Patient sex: M
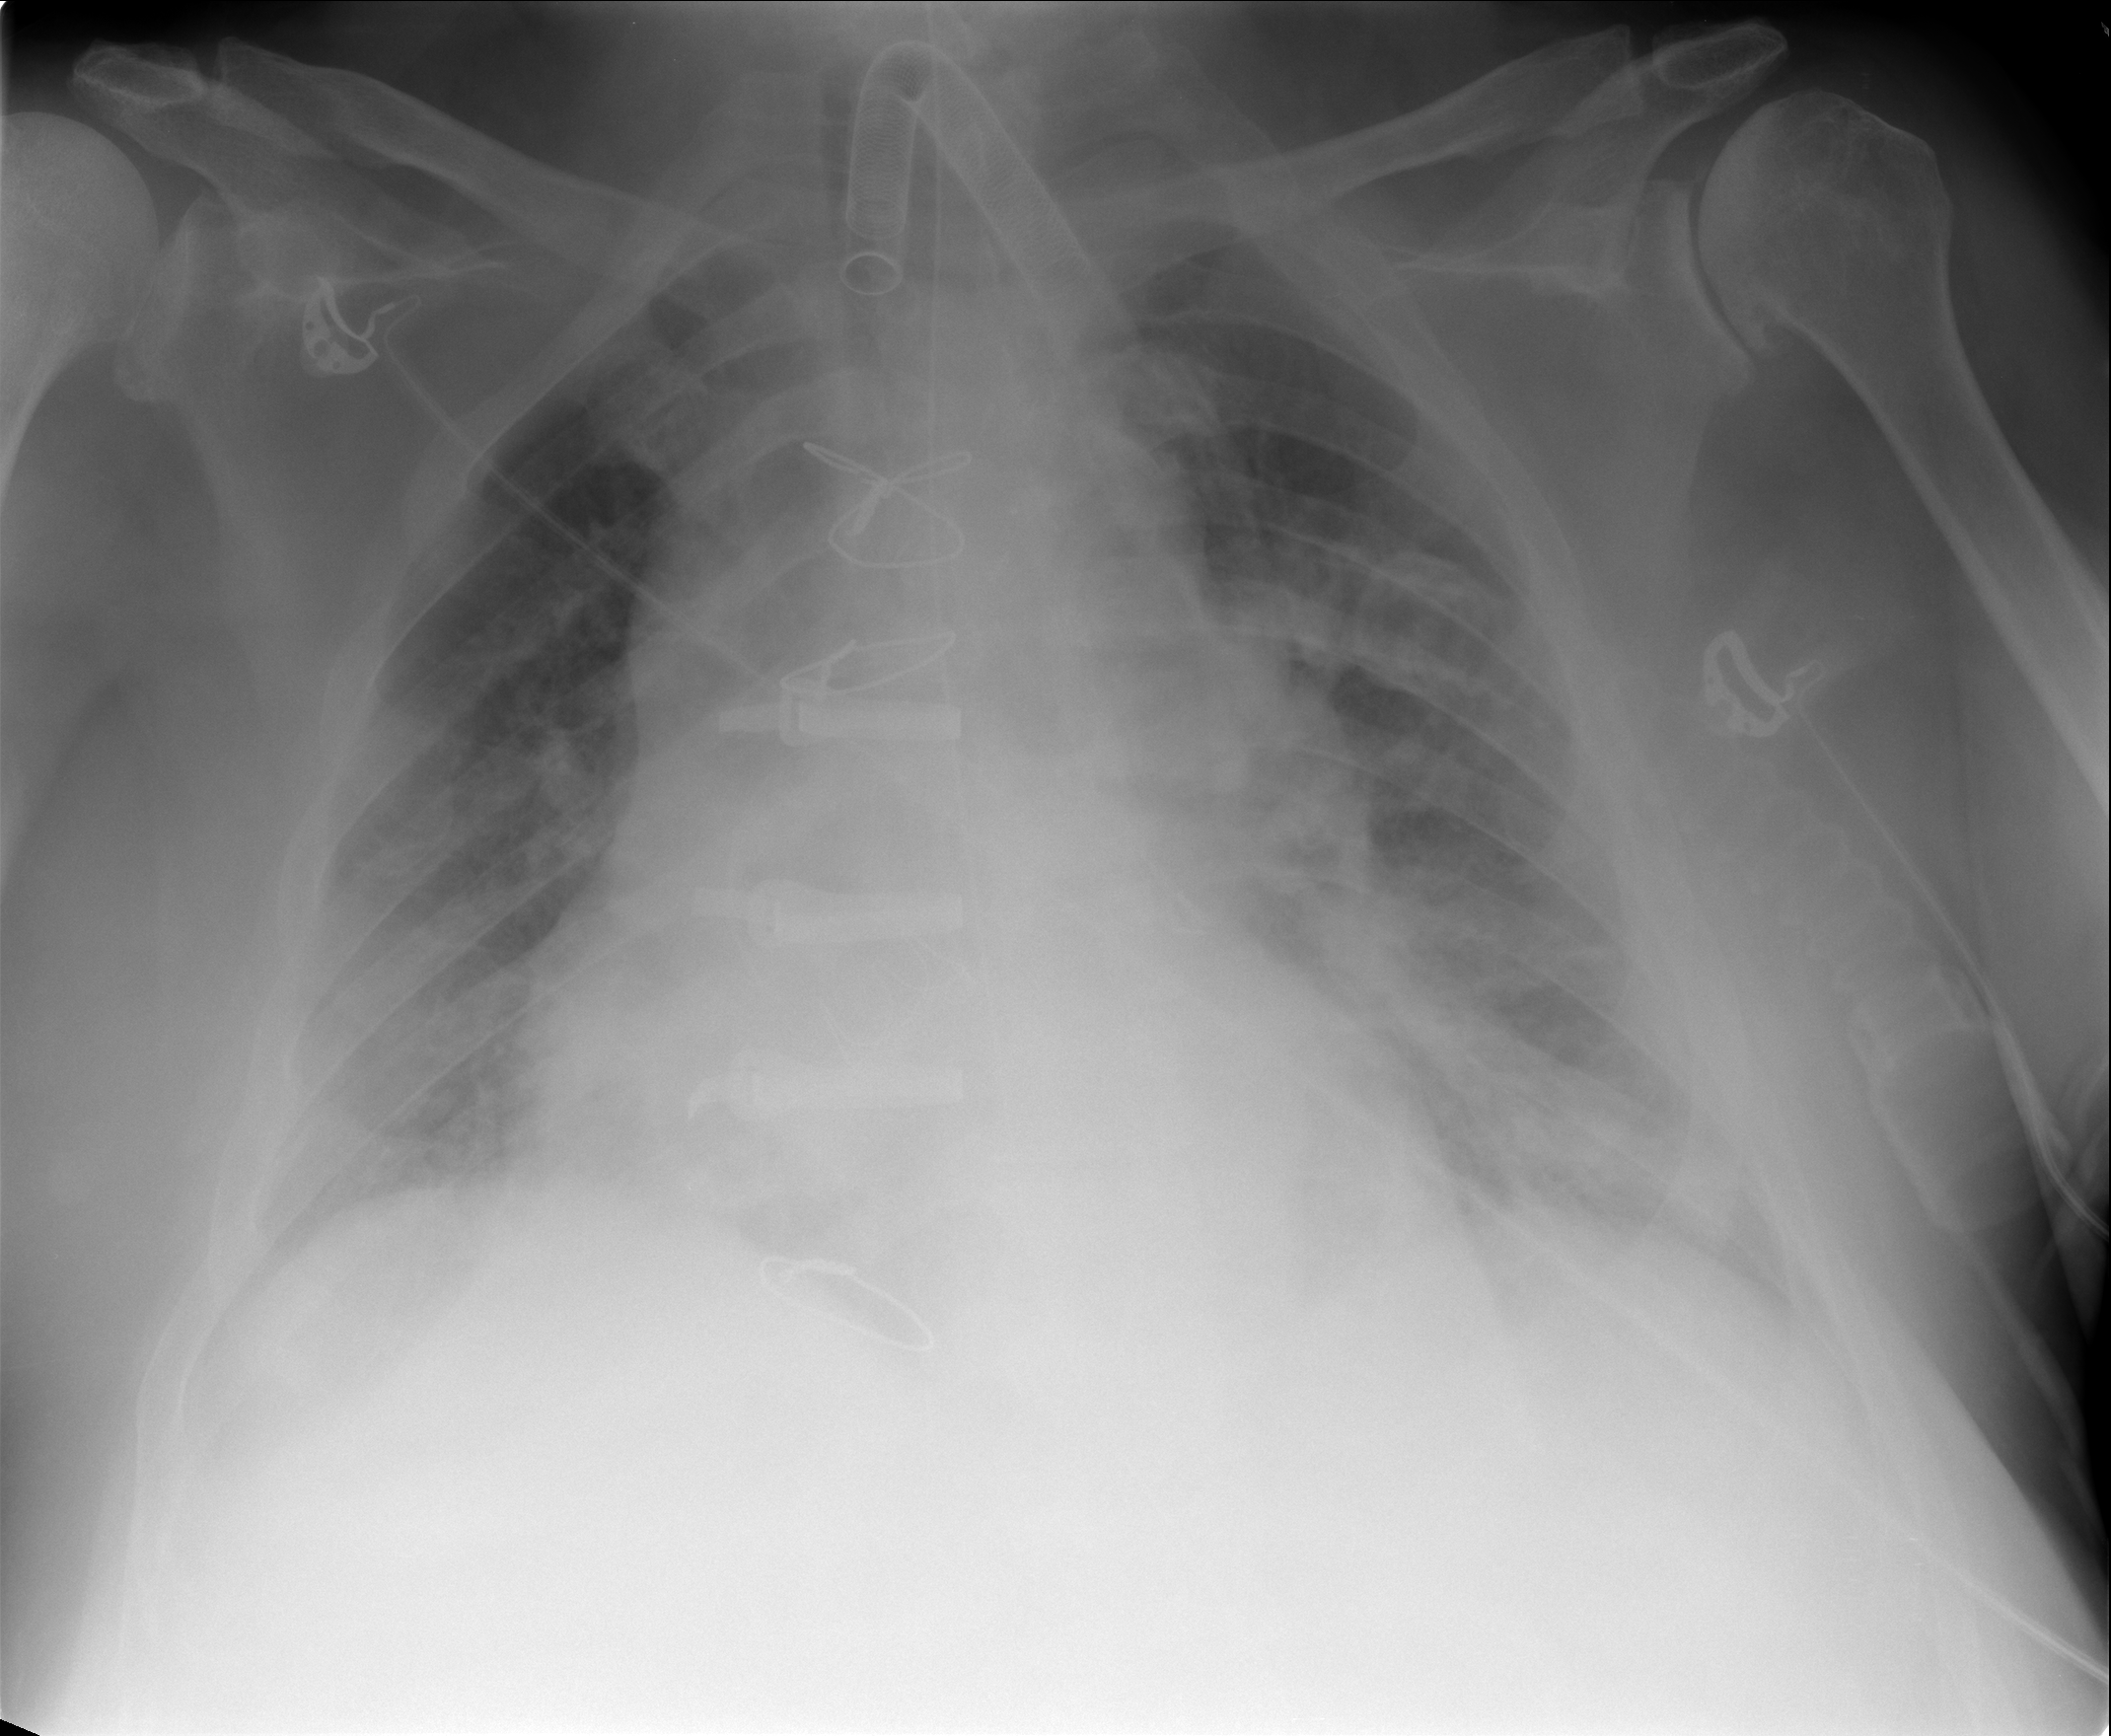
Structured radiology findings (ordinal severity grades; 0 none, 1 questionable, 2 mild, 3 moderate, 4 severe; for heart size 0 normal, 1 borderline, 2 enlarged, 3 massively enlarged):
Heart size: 2
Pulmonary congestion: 2
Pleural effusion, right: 2
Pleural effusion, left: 2
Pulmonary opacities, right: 0
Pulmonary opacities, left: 0
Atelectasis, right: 2
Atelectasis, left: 2